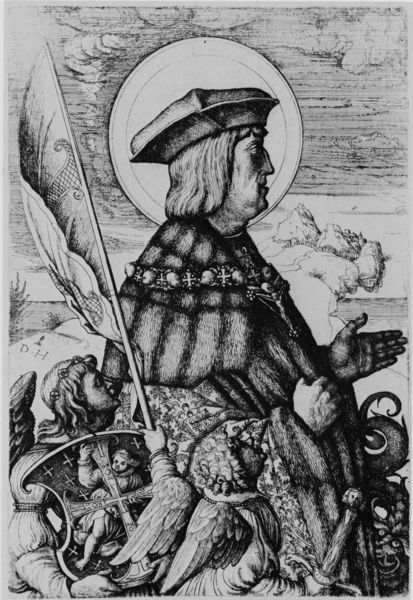
Titel: Bildnis von Kaiser Maximilian I als Heiliger Georg
Künstler: Daniel Hopfer
Institution: (Seriendruck)
Schlagwörter: felsen, flügel, hand, himmel, mann, meer, schatten, wasser, weiß, wolken, landschaft, fenster, finger, grau, haar, hut, nase, profil, schmuck, schwarz, zeichnung, blick, gras, haus, weg, wolke, ornament, kappe, mütze, federn, gesicht, halten, hermelin, kragen, mensch, pelz, ärmel, bildnis, herr, hände, portrait, porträt, signatur, ferne, hügel, strauch, sonne, gewand, haare, mantel, reich, kind, person, kinn, locken, kinder, kreis, stock, engel, wangen, fahne, flagge, berge, fels, kette, grafik, graphik, bischof, kaiser, könig, verzierung, zeigen, schild, kreuz, scheibe, druck, radierung, stich, schwert, buchstaben, degen, orden, kranz, wappen, knauf, pelzkragen, heiligenschein, pelzmantel, kreuze, nimbus, jesus, dolch, segen, heiliger, mönche, stange, heilig, kupferstich, gloriole, aureole, kopernikus, christophorus, astronom, page, knappe, engelsflügel, juwelen, wallfahrer, d, h, dh, heiligenscheiin, d.h., grafik', flügelprofil